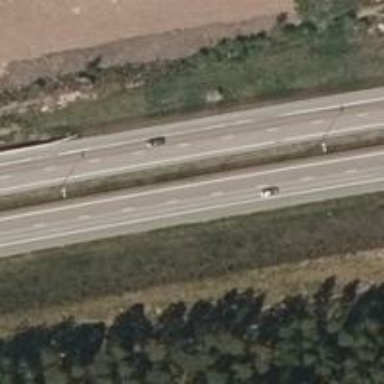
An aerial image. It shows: Motorway.